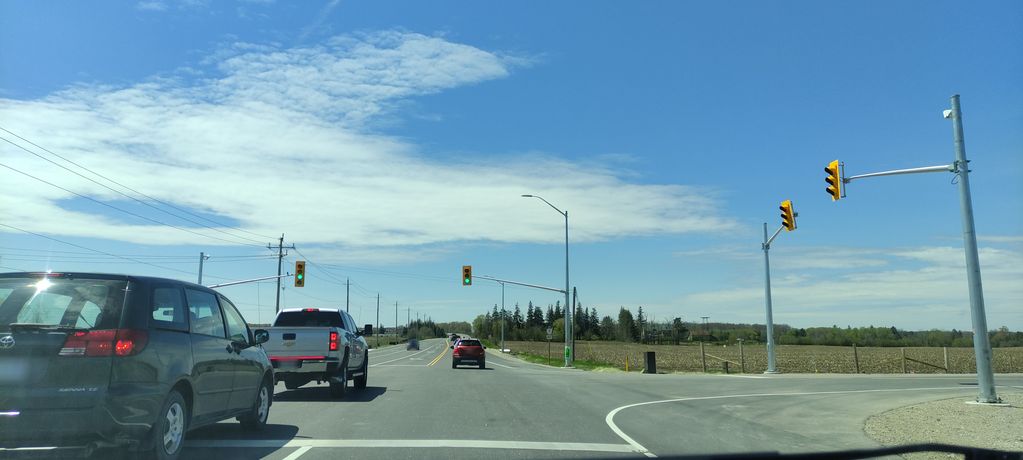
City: kitchener-waterloo